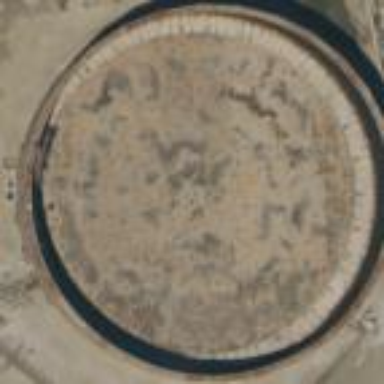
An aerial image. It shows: Storage tank with man-made structure.